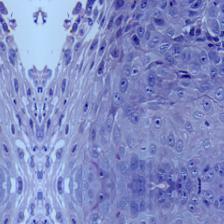
Diagnosis: OSCC